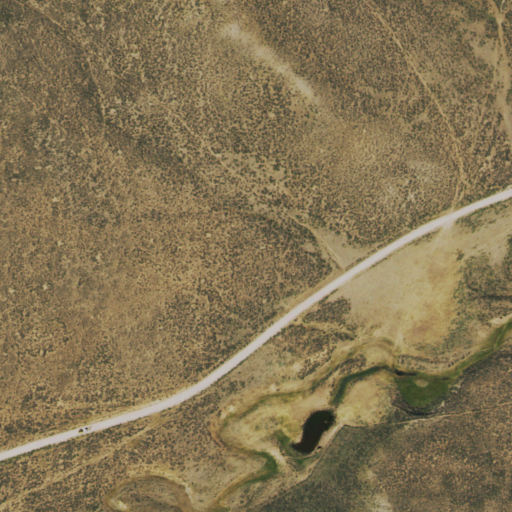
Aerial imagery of valley in Colorado named Mud Springs Draw containing only shrub